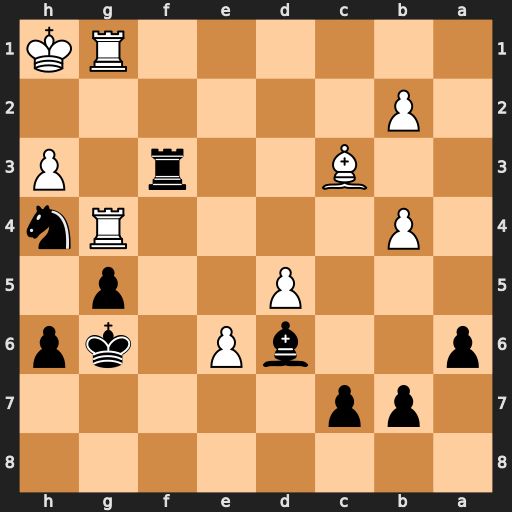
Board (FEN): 8/1pp5/p2bP1kp/3P2p1/1P4Rn/2B2r1P/1P6/6RK
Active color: b
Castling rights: -
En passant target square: -
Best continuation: Rxh3#